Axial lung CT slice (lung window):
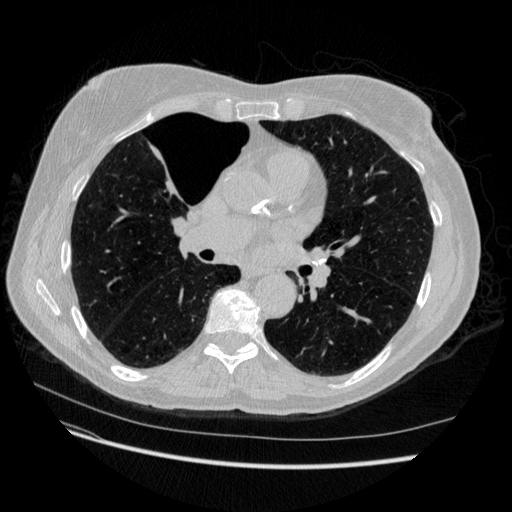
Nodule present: no